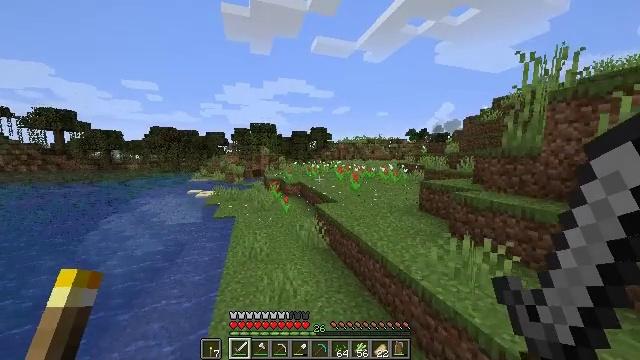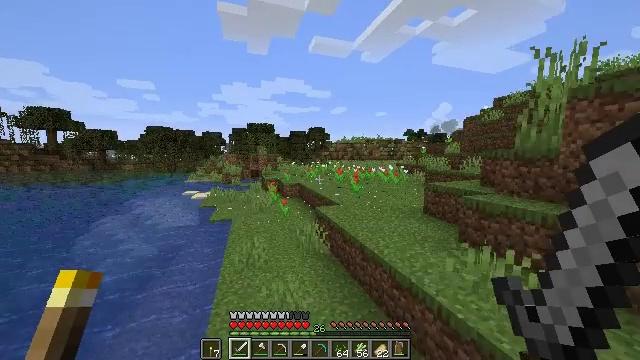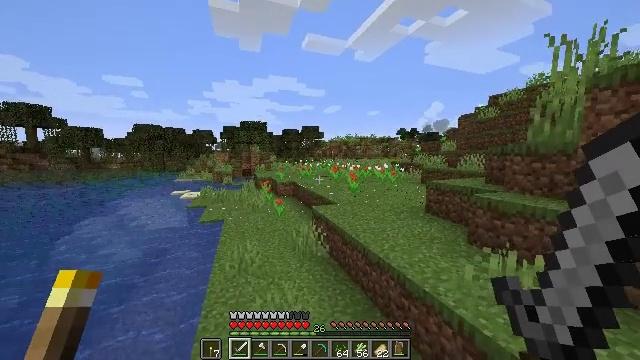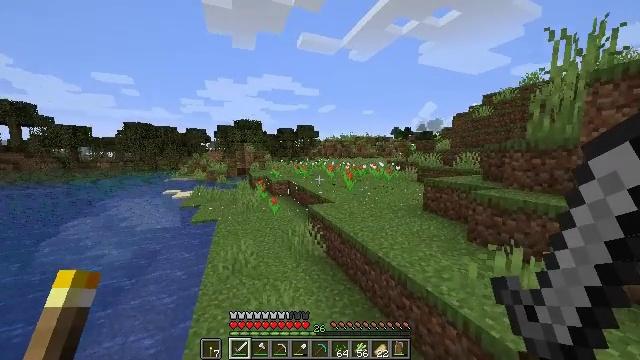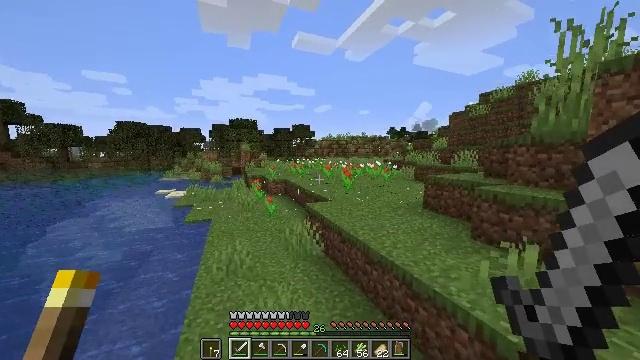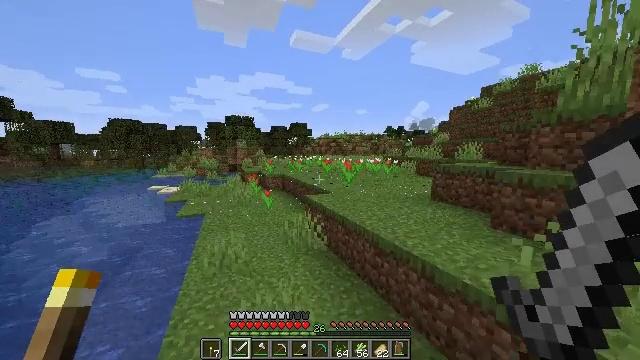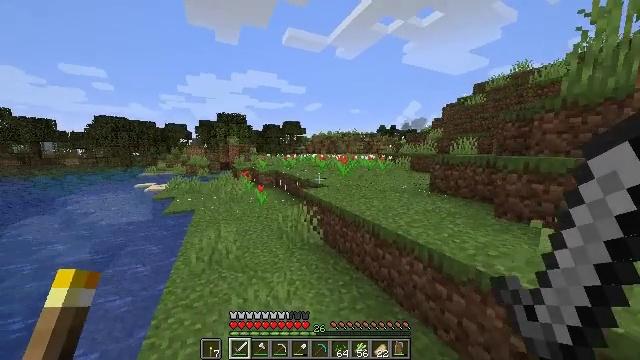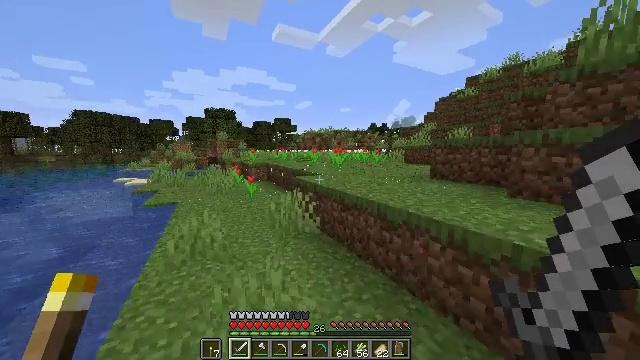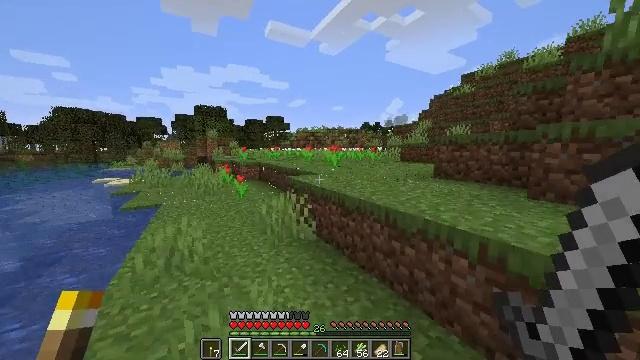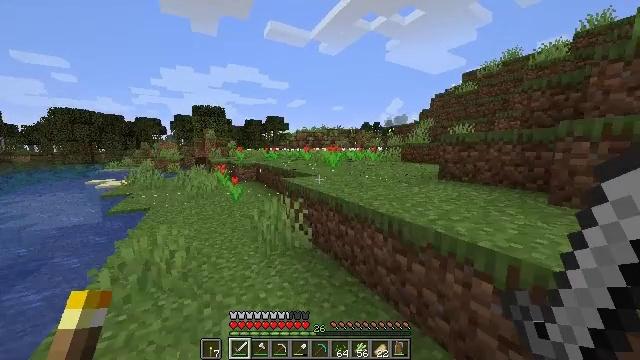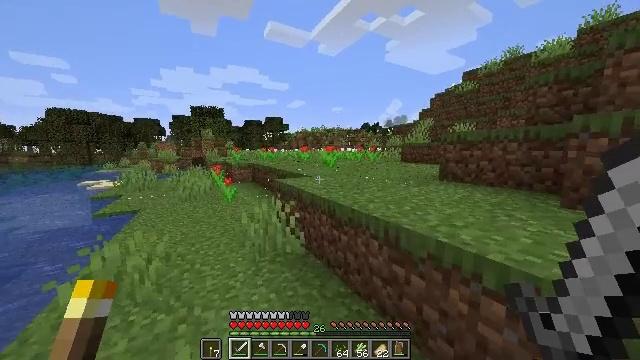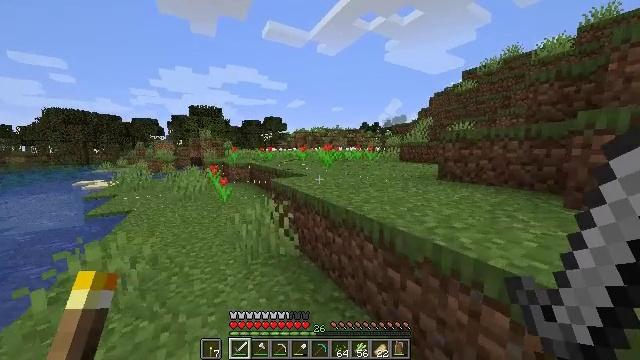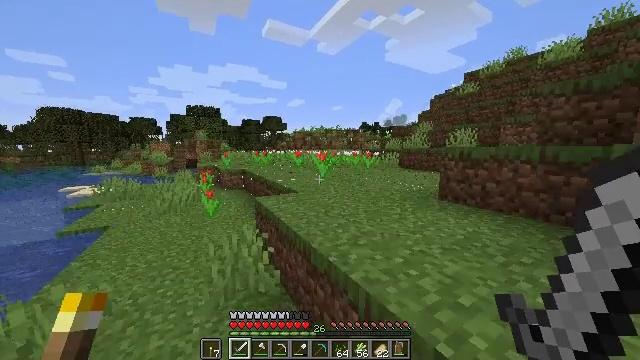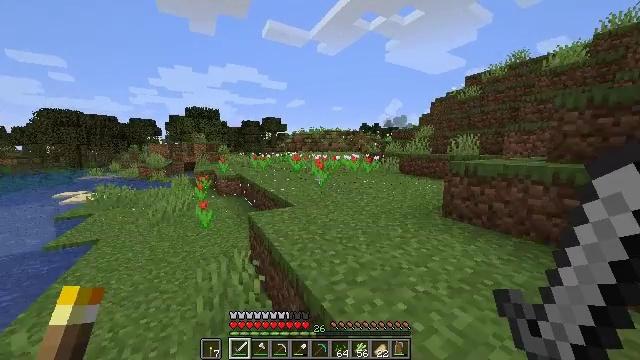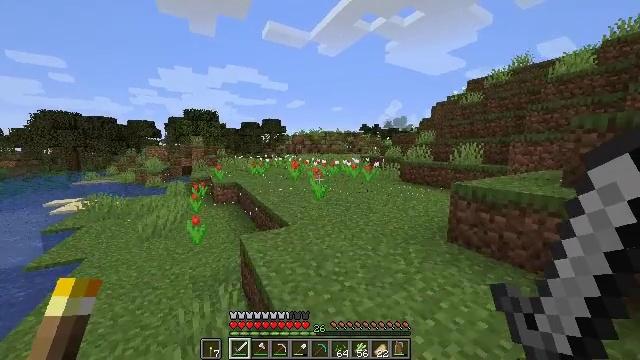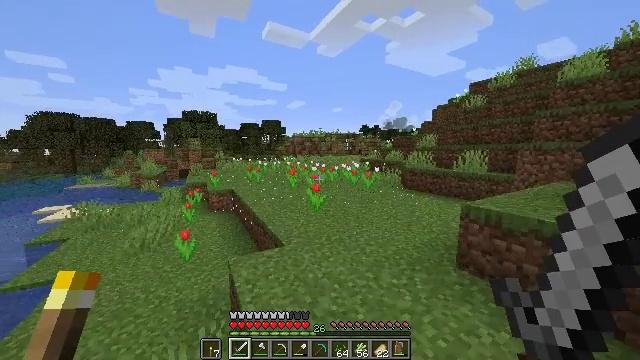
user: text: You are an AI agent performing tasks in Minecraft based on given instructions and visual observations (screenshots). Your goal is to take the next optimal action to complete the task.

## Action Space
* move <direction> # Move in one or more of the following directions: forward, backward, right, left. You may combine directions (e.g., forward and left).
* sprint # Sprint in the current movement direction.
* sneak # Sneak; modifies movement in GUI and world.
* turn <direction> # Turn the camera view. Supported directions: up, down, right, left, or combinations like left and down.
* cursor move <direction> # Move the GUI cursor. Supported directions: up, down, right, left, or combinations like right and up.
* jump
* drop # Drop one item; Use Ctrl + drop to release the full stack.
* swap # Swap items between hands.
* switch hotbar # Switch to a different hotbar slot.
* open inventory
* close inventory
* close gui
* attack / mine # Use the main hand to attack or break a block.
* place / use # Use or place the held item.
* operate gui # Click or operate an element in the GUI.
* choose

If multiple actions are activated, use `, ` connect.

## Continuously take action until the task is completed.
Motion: motion action
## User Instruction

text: Mine the sugar cane near rivers.
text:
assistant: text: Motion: move forward, sprint, jump
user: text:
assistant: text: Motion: move forward, sprint, turn right, jump
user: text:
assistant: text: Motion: move forward, sprint, turn right, jump
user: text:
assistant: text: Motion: move forward, sprint, turn right
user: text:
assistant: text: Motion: move forward, sprint
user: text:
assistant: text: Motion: move forward, sprint, turn right
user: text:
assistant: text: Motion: move forward, sprint, turn right
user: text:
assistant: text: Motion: move forward and move right, sprint, turn right
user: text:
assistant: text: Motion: move forward and move right, sprint
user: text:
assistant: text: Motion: move forward and move right, sprint
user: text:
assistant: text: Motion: move forward and move right, sprint
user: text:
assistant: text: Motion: move forward, sprint, jump
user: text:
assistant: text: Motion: move forward, sprint, jump
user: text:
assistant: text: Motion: move forward, sprint, jump
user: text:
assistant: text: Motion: move forward, sprint, jump
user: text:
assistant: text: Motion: move forward, sprint, jump
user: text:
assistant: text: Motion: move forward, sprint, jump
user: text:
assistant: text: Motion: move forward, sprint, jump
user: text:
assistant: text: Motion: move forward, sprint, jump
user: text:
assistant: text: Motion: move forward, sprint, jump
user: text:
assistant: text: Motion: move forward, sprint, jump
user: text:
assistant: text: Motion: move forward, sprint, turn left, jump
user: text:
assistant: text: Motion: move forward, sprint, turn left, jump
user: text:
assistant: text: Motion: move forward, sprint, jump
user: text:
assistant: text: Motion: move forward, sprint, turn left, jump
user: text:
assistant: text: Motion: move forward, sprint, jump
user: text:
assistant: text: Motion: move forward, sprint, turn left, jump
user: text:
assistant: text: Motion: move forward and move left, sprint, turn left, jump
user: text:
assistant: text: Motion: move forward and move left, sprint, jump
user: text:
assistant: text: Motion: move forward and move left, sprint, jump